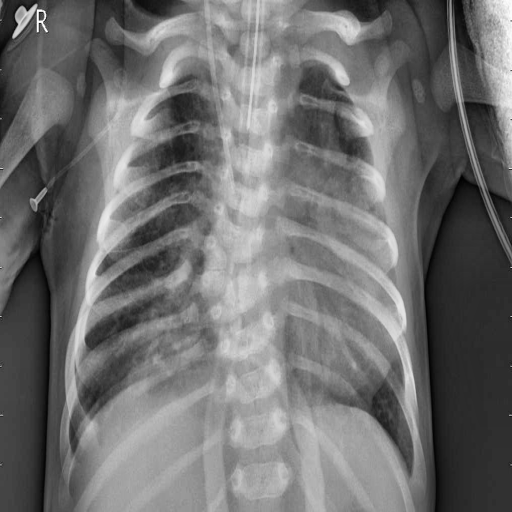
Finding: PNEUMONIA